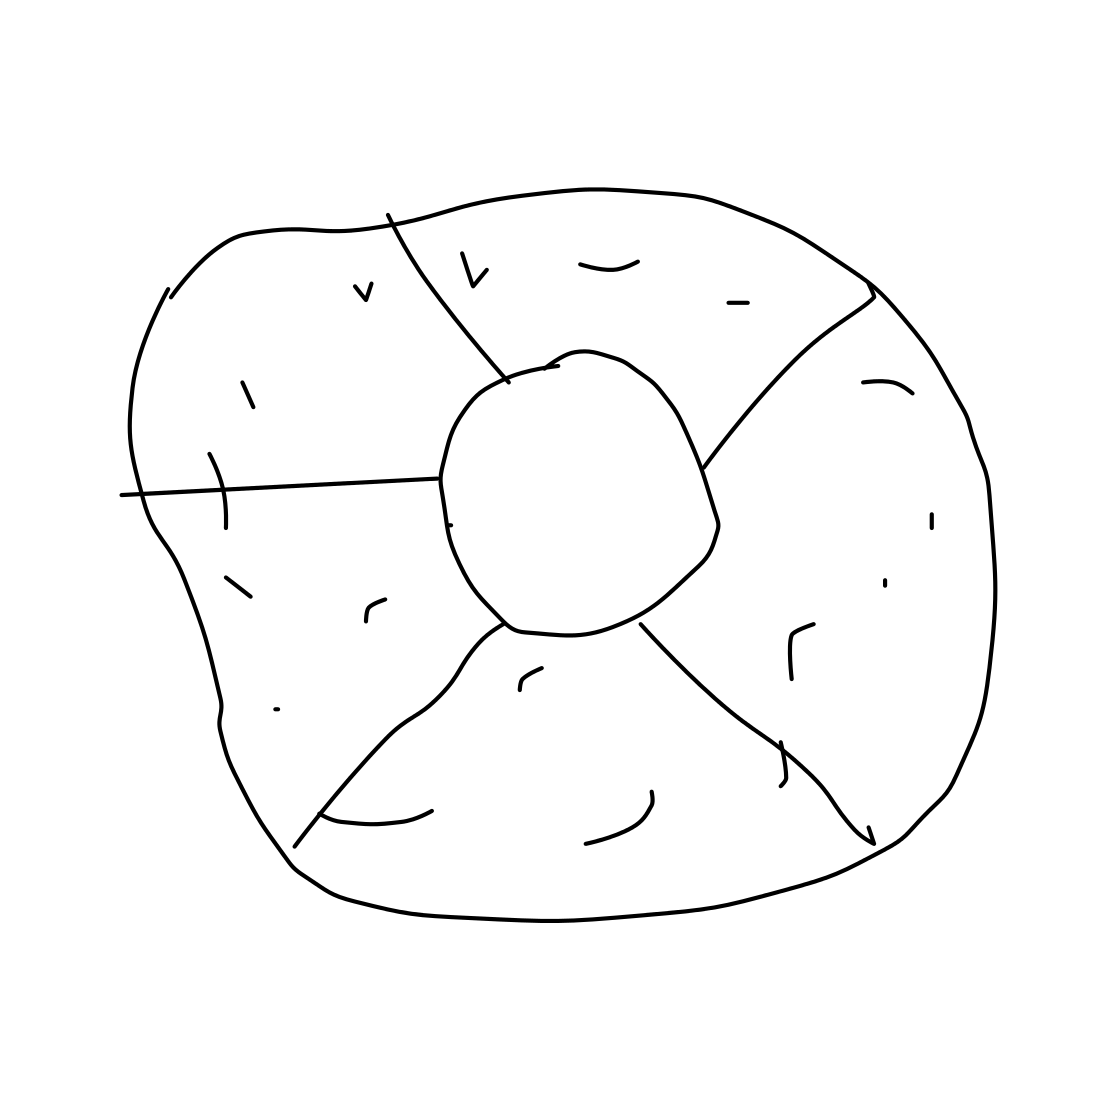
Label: pizza